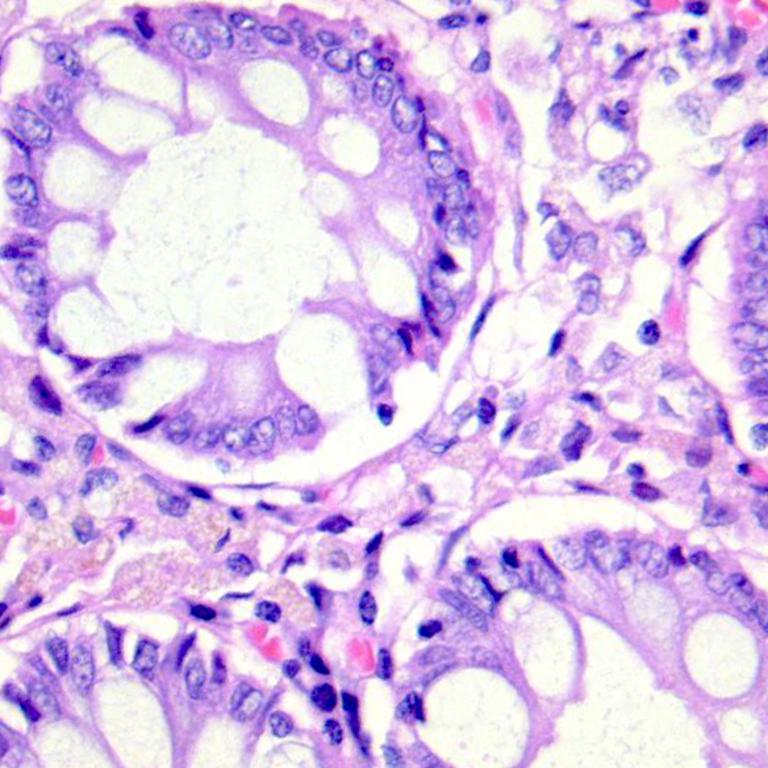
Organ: colon
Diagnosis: benign